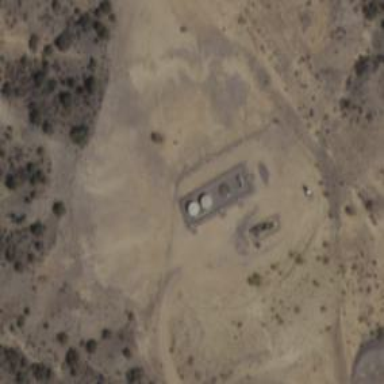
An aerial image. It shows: Storage tank that is man-made.